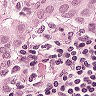
Metastatic tissue present: yes